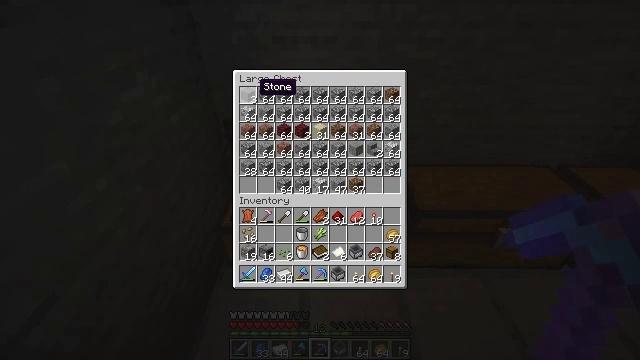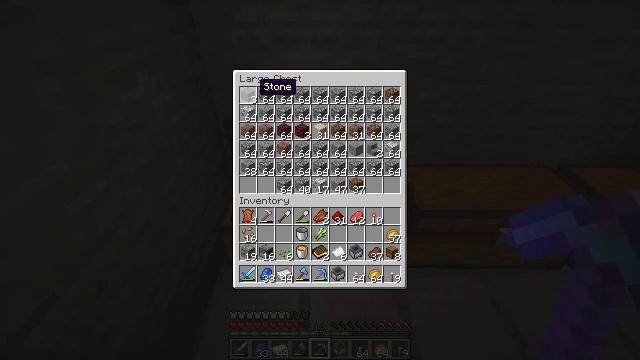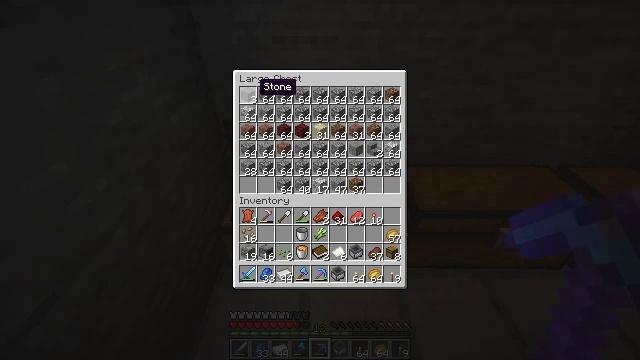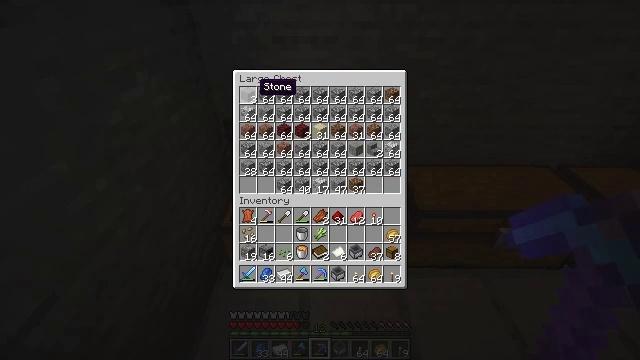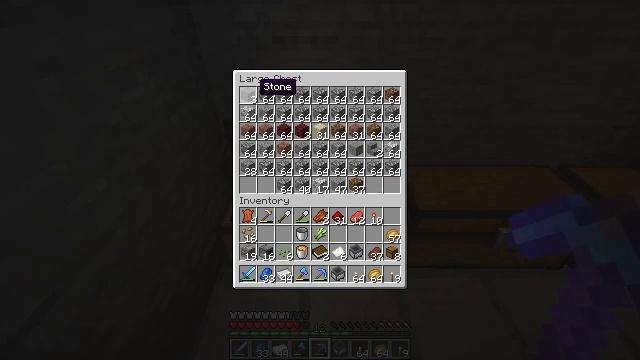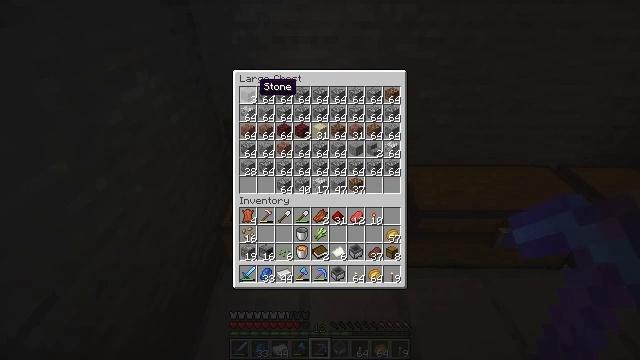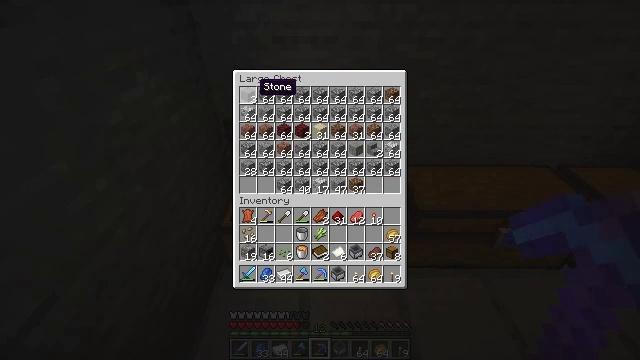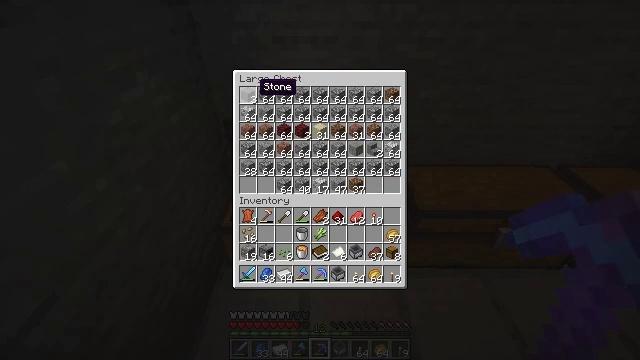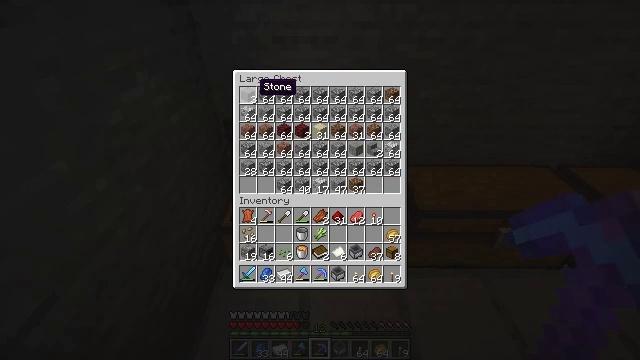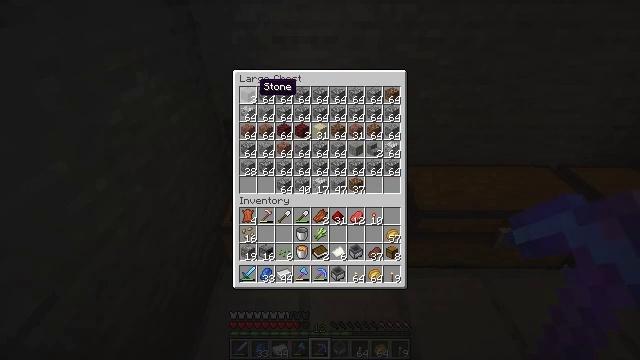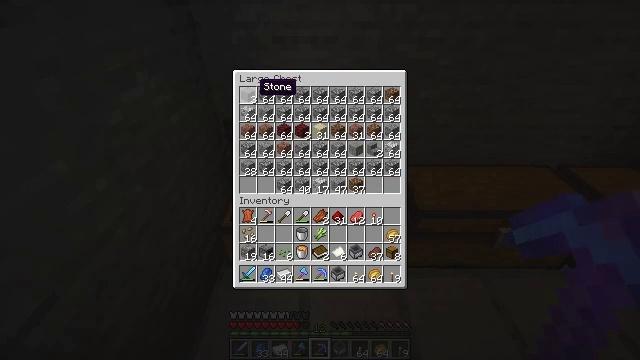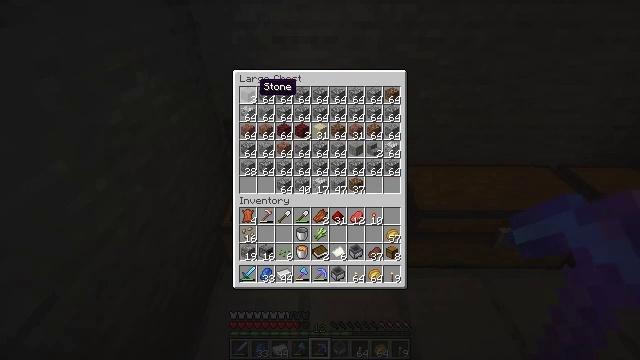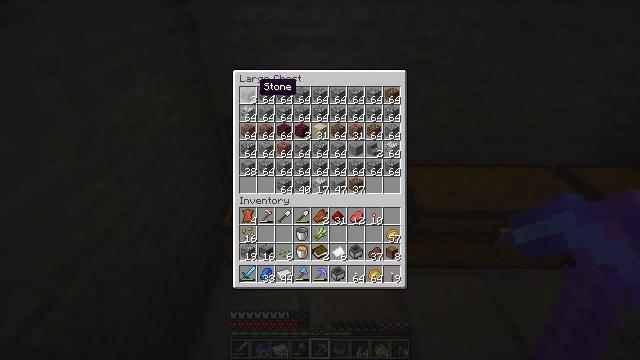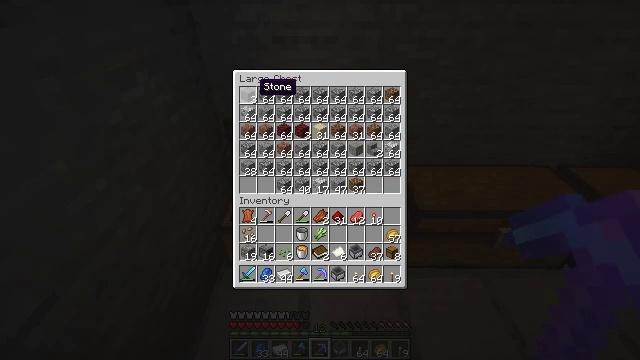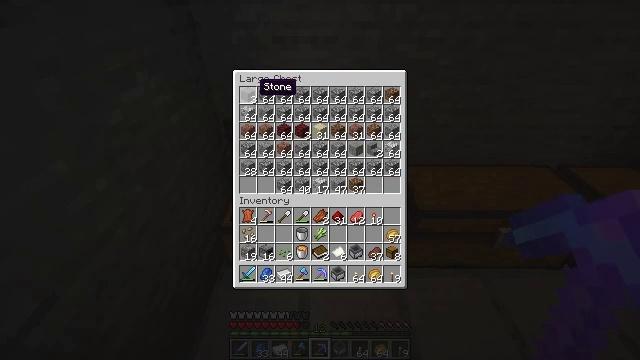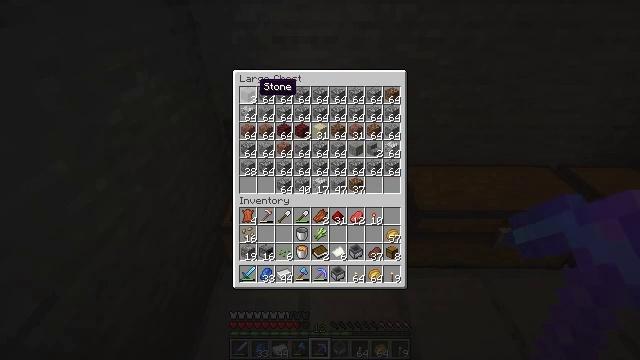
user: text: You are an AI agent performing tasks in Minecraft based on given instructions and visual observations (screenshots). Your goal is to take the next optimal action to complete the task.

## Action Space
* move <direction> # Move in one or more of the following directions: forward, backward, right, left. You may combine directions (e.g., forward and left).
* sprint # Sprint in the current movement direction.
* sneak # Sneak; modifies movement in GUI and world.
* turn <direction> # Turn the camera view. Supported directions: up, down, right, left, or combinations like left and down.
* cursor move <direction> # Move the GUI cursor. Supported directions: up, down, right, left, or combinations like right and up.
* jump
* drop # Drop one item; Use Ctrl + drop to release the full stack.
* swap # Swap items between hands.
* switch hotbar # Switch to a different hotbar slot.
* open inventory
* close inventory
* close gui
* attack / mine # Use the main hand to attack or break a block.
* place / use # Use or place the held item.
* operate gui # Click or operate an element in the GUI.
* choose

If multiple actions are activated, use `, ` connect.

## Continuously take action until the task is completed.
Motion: motion action
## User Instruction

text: Remove a diamond pickaxe from the inventory.
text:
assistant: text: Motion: no_op
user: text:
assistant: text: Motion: no_op
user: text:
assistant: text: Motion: no_op
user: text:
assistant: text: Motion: no_op
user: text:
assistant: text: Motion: no_op
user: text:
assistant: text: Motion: no_op
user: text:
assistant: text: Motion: no_op
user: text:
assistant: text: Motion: no_op
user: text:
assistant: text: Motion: no_op
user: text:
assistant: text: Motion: no_op
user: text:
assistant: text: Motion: no_op
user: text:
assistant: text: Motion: no_op
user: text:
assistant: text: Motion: no_op
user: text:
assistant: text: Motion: no_op
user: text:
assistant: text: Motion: no_op
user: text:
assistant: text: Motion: no_op
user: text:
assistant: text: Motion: no_op
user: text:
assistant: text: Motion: no_op
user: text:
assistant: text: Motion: no_op
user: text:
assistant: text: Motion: no_op
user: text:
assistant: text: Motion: no_op
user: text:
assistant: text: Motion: no_op
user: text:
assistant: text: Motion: no_op
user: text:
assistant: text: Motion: no_op
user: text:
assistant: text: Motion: no_op
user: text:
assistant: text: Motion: no_op
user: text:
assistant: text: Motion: no_op
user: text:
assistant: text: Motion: no_op
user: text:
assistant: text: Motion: turn right and down
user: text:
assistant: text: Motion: turn right and down